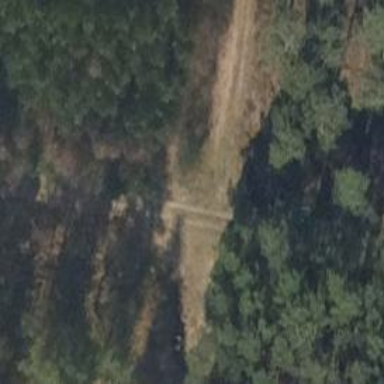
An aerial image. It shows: Track with very rough surface.